Question: I am using scipy.spatial.distance.pdist to calculate the distances from an array of coordinates followed by numpy.histogram to bin the results. Currently this treats each coordinate as though one object were there, however I have multiple objects at that same coordinate. One option is to change the arrays so that each coordinate occurs multiple times, once for each object at that coordinate, however this would substantially increase the size of the array and the time of calculation for pdist, since it scales as N^2, and this is prohibitively costly and speed is important in this application.
A second approach would be to treat the resulting distance matrix such that each distance is repeated ninj. In other words, is there any way to tell numpy.histogram that there's not just one object at distance ij, but that there's ni*nj objects instead?
Other ideas are obviously welcome.
Edit:
This is an example of the first approach.
'''
import numpy as np
from scipy import spatial
import matplotlib.pyplot as plt
#create array of 5 coordinates in 3D
coords = np.random.random(15).reshape(5,3)
'''array([[ 0.66500534, 0.<PHONE>, 0.92528492],
[ 0.52677892, 0.<PHONE>, 0.50976737],
[ 0.50030508, 0.37635556, 0.20828815],
[ 0.<PHONE>, 0.21878467, 0.55855427],
[ 0.81564621, 0.82750694, 0.53083443]])'''
#number of objects at each coordinate
objects = np.random.randint(1,10,5)
#array([5, 3, 8, 5, 1])
#create new array with coordinates for each individual object
new_coords = np.zeros((objects.sum(),3))
#there's surely a simpler way to do this
j=0
for coord in range(coords.shape[0]):
for i in range(objects[coord]):
new_coords[j] = coords[coord]
j+=1
'''new_coords
array([[ 0.66500534, 0.<PHONE>, 0.92528492],
[ 0.66500534, 0.<PHONE>, 0.92528492],
[ 0.66500534, 0.<PHONE>, 0.92528492],
[ 0.66500534, 0.<PHONE>, 0.92528492],
[ 0.66500534, 0.<PHONE>, 0.92528492],
[ 0.52677892, 0.<PHONE>, 0.50976737],
[ 0.52677892, 0.<PHONE>, 0.50976737],
[ 0.52677892, 0.<PHONE>, 0.50976737],
[ 0.50030508, 0.37635556, 0.20828815],
[ 0.50030508, 0.37635556, 0.20828815],
[ 0.50030508, 0.37635556, 0.20828815],
[ 0.50030508, 0.37635556, 0.20828815],
[ 0.50030508, 0.37635556, 0.20828815],
[ 0.50030508, 0.37635556, 0.20828815],
[ 0.50030508, 0.37635556, 0.20828815],
[ 0.50030508, 0.37635556, 0.20828815],
[ 0.<PHONE>, 0.21878467, 0.55855427],
[ 0.<PHONE>, 0.21878467, 0.55855427],
[ 0.<PHONE>, 0.21878467, 0.55855427],
[ 0.<PHONE>, 0.21878467, 0.55855427],
[ 0.<PHONE>, 0.21878467, 0.55855427],
[ 0.81564621, 0.82750694, 0.53083443]])'''
#calculate distance matrix of old and new arrays
distances_old = distance.pdist(coords)
distances_new = distance.pdist(new_coords)
#calculate and plot normalized histograms (typically just use np.histogram without plotting)
plt.hist(distances_old, range=(0,1), alpha=.5, normed=True)
(array([ 0., 0., 0., 0., 2., 1., 2., 2., 2., 1.]), array([ 0. , 0.1, 0.2, 0.3, 0.4, 0.5, 0.6, 0.7, 0.8, 0.9, 1. ]), <a list of 10 Patch objects>)
plt.hist(distances_new, range=(0,1), alpha=.5, normed=True)
(array([ 2.20779221, 0. , 0. , 0. , 1.68831169,
0.64935065, 2.<PHONE>, 2.81385281, 0.34632035, 0.21645022]), array([ 0. , 0.1, 0.2, 0.3, 0.4, 0.5, 0.6, 0.7, 0.8, 0.9, 1. ]), <a list of 10 Patch objects>)
plt.show()
'''

The second approach would instead treat the distance matrix rather than the coordinate matrix, but I haven't figured that code out yet.
Both approaches seem inefficient to me and I think manipulating the binning process of np.histogram is more likely to be efficient, since it's just basic multiplication, but I'm not sure how to tell np.histogram to treat each coordinate as having a variable number of objects to count.
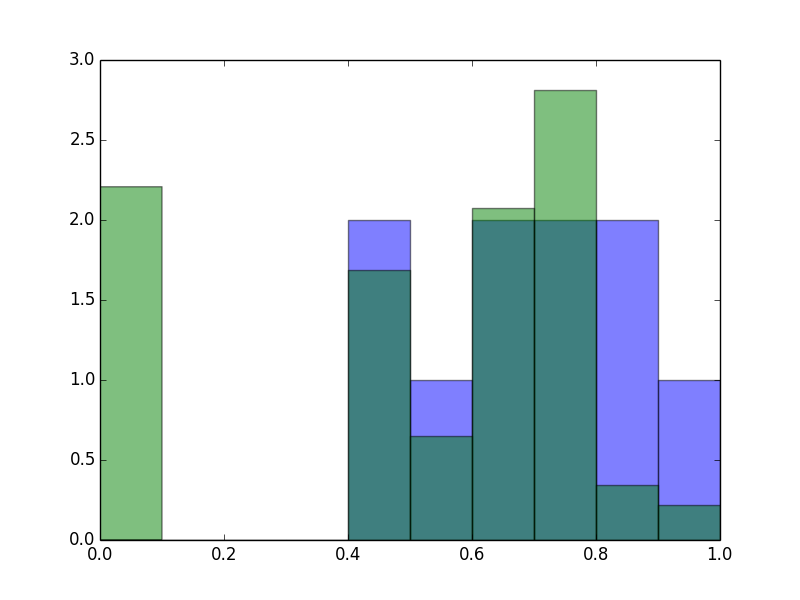
Answer: Something like this might work:
'''
from scipy.spatial import distance
positions = np.random.rand(10, 2)
counts = np.random.randint(1, 5, len(positions))
distances = distance.pdist(positions)
i, j = np.triu_indices(len(positions), 1)
bins = np.linspace(0, 1, 10)
h, b = np.histogram(distances, bins=bins, weights=counts[i]*counts[j])
'''
It checks out compared to repeating, excepting the '0'-distances:
'''
repeated = np.repeat(positions, counts, 0)
rdistances_r = distance.pdist(repeated)
hr, br = np.histogram(rdistances, bins=bins)
In [83]: h
Out[83]: array([11, 22, 27, 43, 67, 46, 40, 0, 19, 0])
In [84]: hr
Out[84]: array([36, 22, 27, 43, 67, 46, 40, 0, 19, 0])
'''